Question: I tried to use ipython shell command in ipython notebook prefix with '!" but ls was not recognized. Anyone ran into this issue before?
P.S. : the purpose is to filter all files containing name

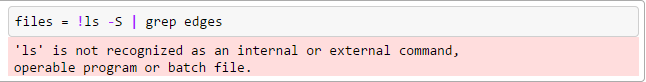
Answer: It's strange that '!ls' works on windows. The '!' transmits the commands verbatim to the underlying operation system. Therefore, '!ls' shouldn't work on windows. 'ls' on the other hand is implemented in IPython and thus should work.
Even though this does not really answer your question. Why don't you simply use a pythonic way to achieve the same? You could use:
'''
files = sorted(filter(lambda x:'edges' in x, os.listdir('.')), key = os.path.getsize)
'''
To get the files (and directories) of the current directory filtered after 'edges' and sorted by size.